Question: Currently, I try to draw a rectangular box around a white object with a label indicating its size.
I want create 4 categories of sizes:
1. Don't have
2. Small
3. Medium
4. Big

I don't have clue how to create this.
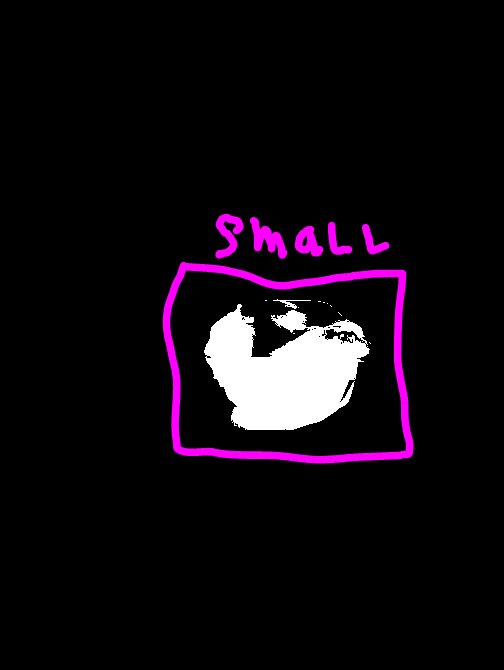
Answer: use 'insertObjectAnnotation':
'''
% generate image
bw = zeros(1000);
[xg,yg] = meshgrid(1:1000);
rads = 10:20:100;
for ii = 1:length(rads)
r = rads(ii);
c = randi([1+r,1000-r],[1,2]);
bw = bw | ( ((xg - c(1)).^2 + (yg - c(2)).^2) < r^2);
end
% extract region properties
props = regionprops(bw,'Area','BoundingBox');
% add labels
sizes = [0,2000,6000,10000];
labels = {'tiny','small','medium','large'};
colors = autumn(numel(labels));
bw = double(bw);
for ii = 1:numel(props)
labelidx = find(props(ii).Area > sizes,1,'last');
bw = insertObjectAnnotation(bw,'rectangle',...
props(ii).BoundingBox,labels{labelidx},...
'Color',colors(labelidx,:),'FontSize',32);
end
imshow(bw);
'''
<URL>
: applying this to the OP's image:
<URL>